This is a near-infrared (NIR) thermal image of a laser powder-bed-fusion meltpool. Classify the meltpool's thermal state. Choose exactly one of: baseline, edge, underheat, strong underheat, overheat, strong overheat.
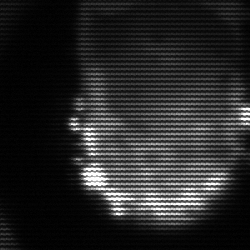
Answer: baseline